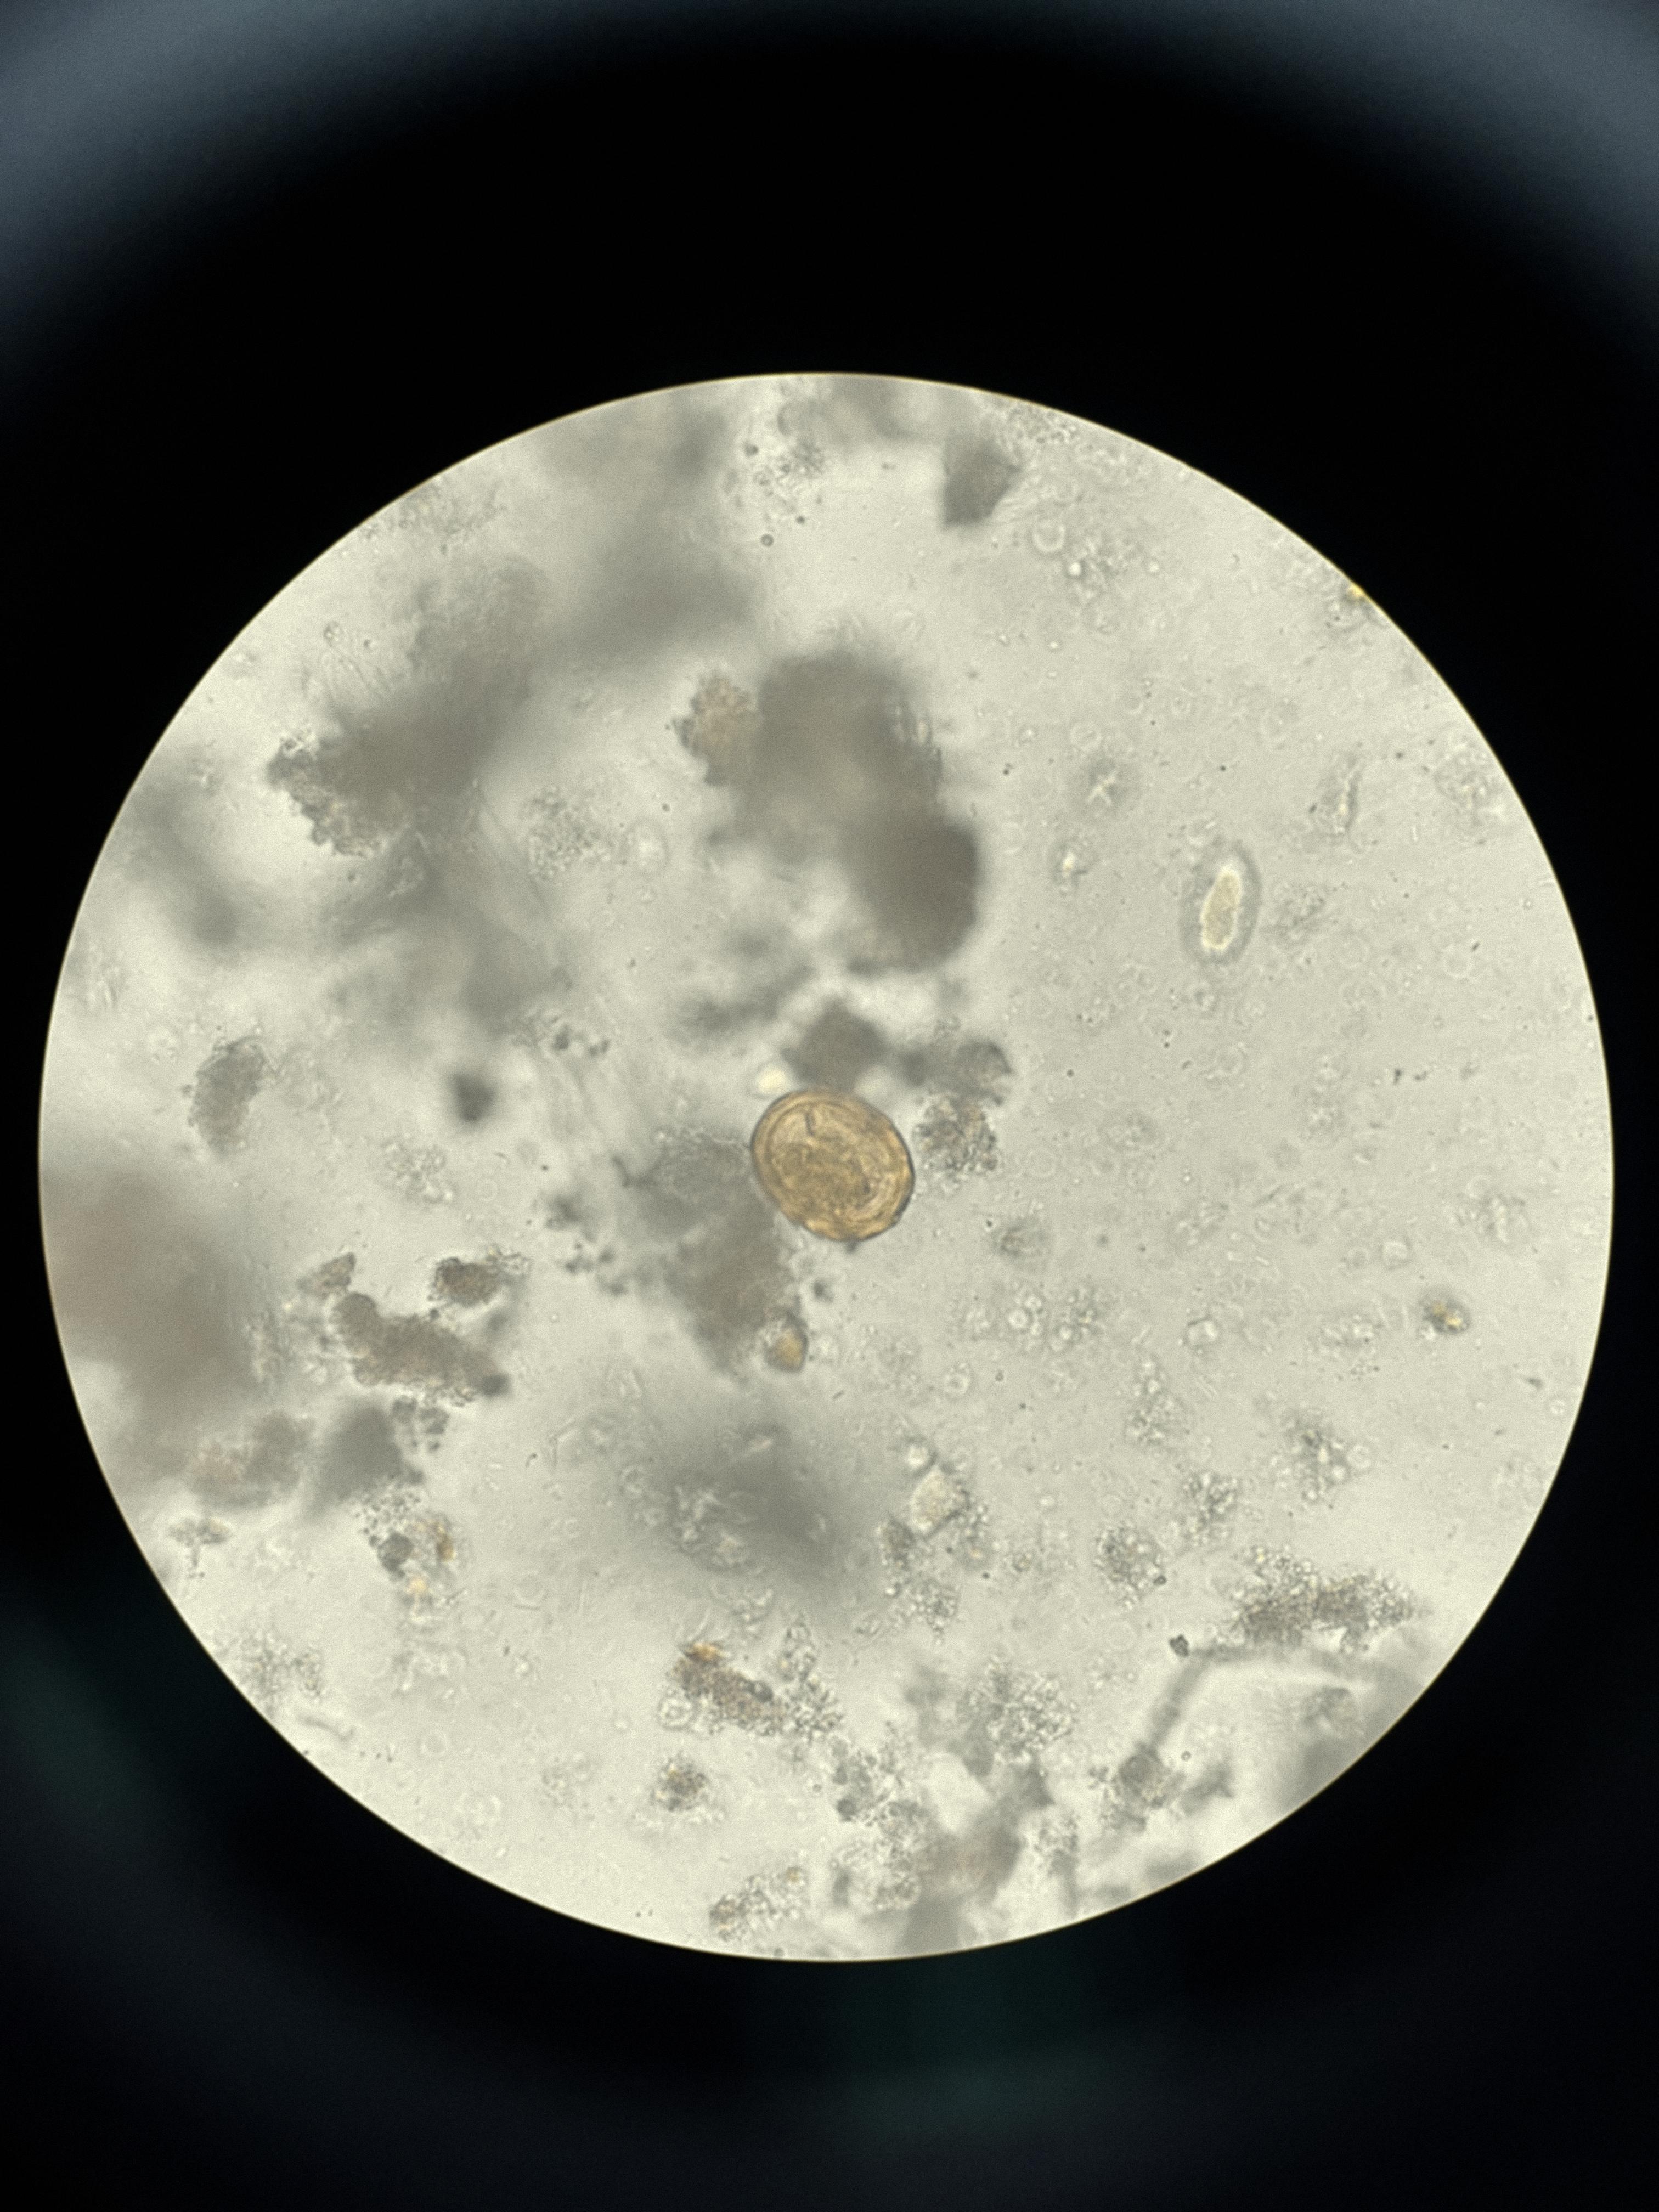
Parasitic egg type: Ascaris lumbricoides